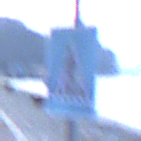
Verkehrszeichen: FussgaengerueberwegRechts
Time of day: Dawn
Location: Outdoor (Urban)
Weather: PartlyCloudy
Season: NotSpecified
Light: Natural